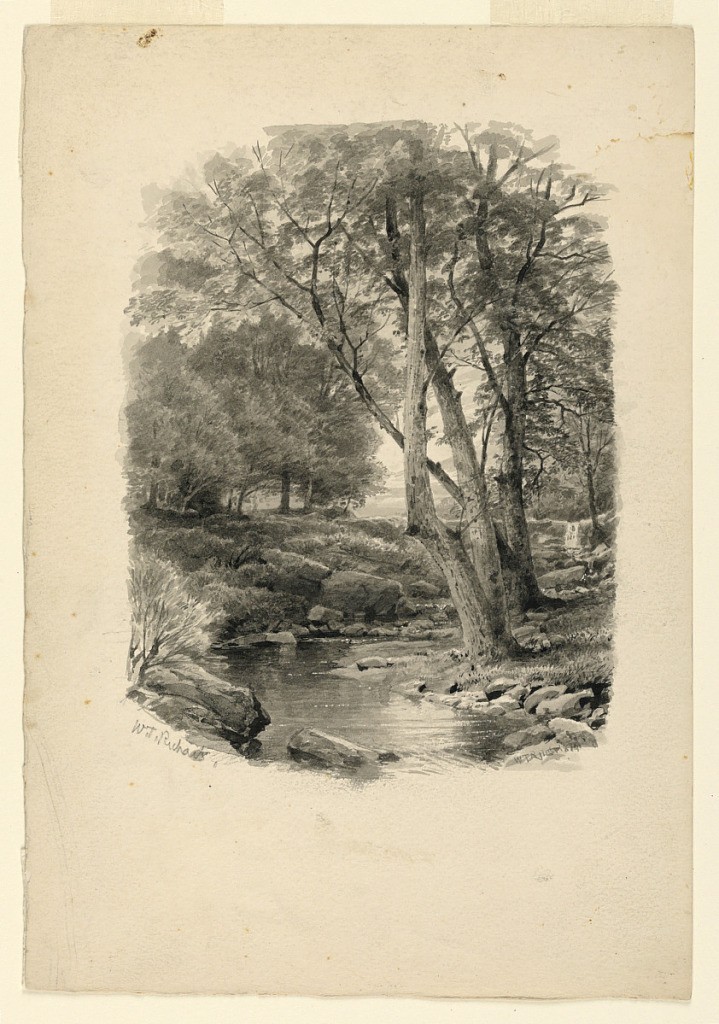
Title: Pool in the Woods
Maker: William Trost Richards, American, 1833–1905
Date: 1874
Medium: Brush and wash, traces graphite on wove paper.
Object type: Drawing
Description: Woodland scene with two tall trees at lower right arching over stream that meanders from foreground to waterfall in the right distance. Other trees occupy middle to distant plane at left.